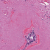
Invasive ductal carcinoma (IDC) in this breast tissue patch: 0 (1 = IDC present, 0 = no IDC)